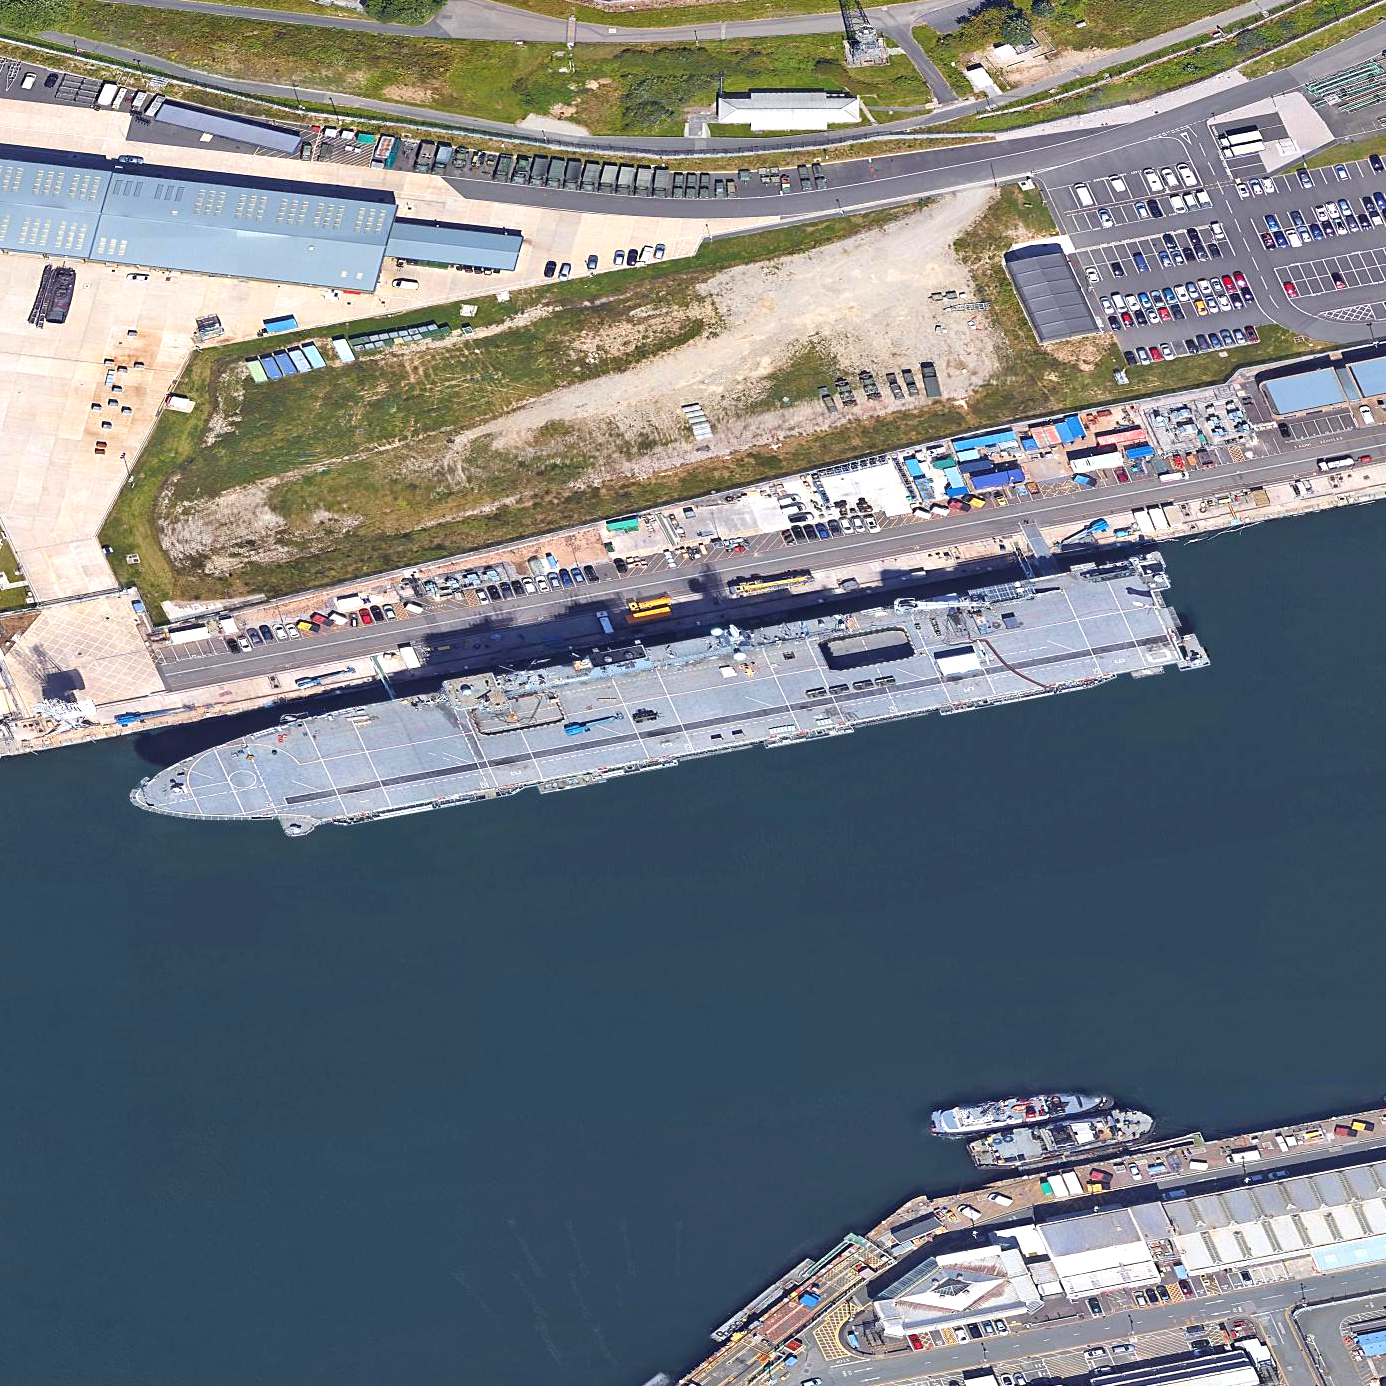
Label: assault